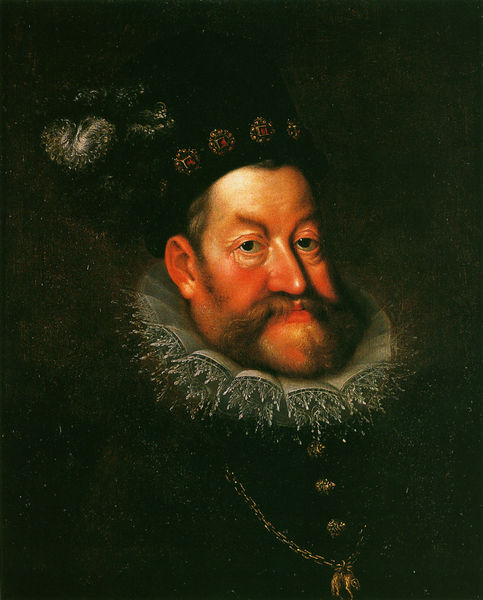
Titel: Bildnis von Kaiser Rudolph II.
Künstler: Hans von Aachen
Institution: Wien, Kunsthistorisches Museum
Schlagwörter: feder, mann, hut, mund, nase, schwarz, rot, anzug, bart, mütze, augen, kragen, halskrause, portrait, porträt, kinn, ohren, kette, barbe, glanz, homme, knöpfe, chapeau, krause, backe, clair obscur, collier, huile, fraise, plume, visage, habsburg, jecke, ro, peinture sur bois, en buste